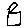
Label: zigzag